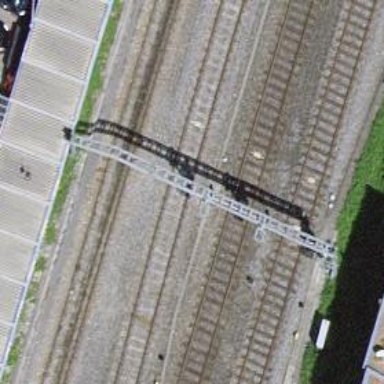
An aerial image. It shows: Railway signal.